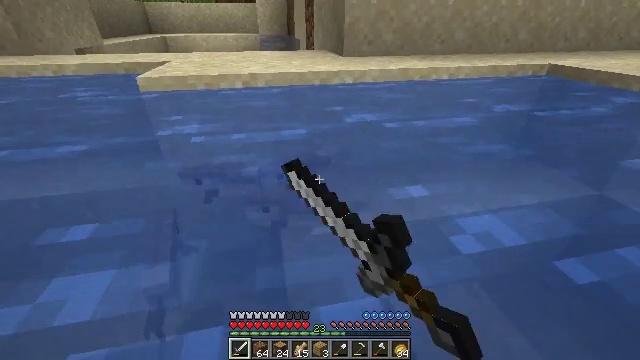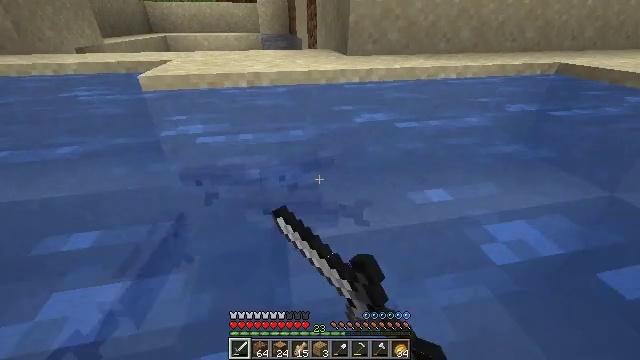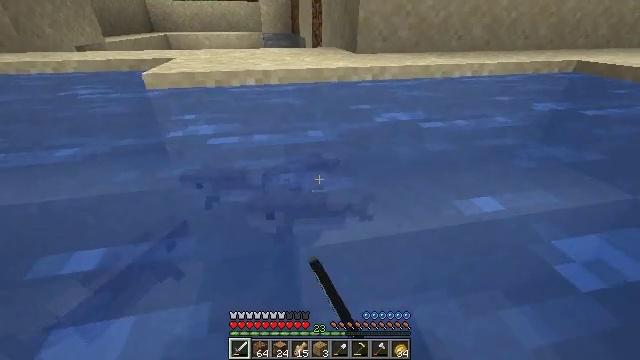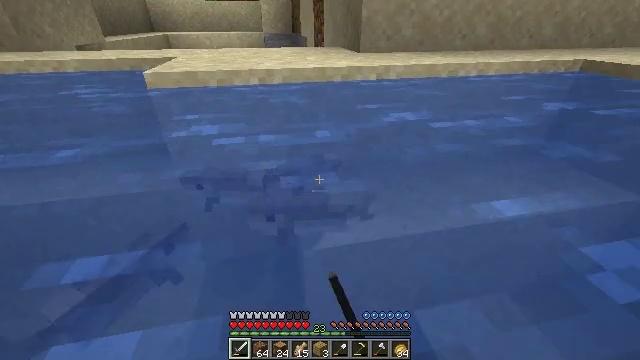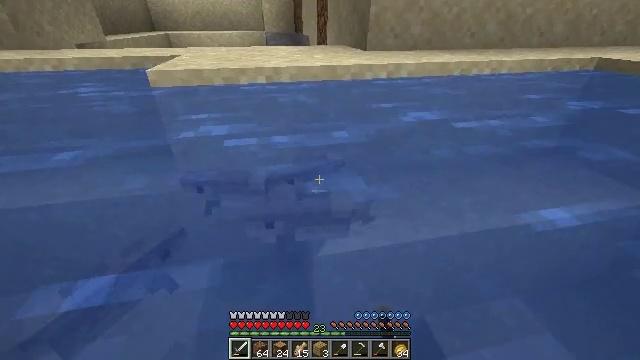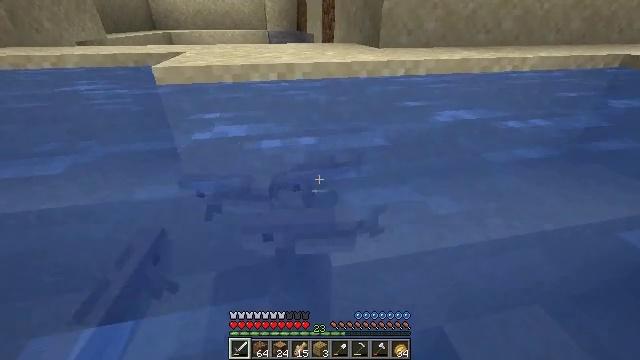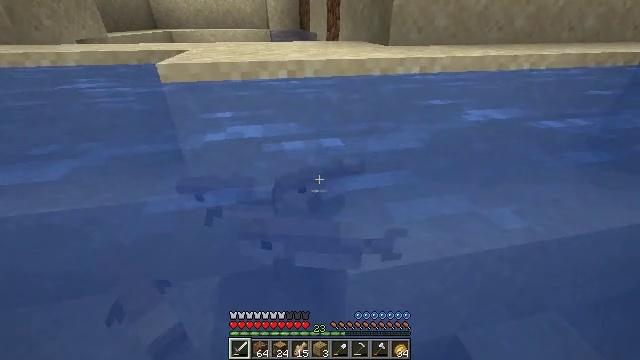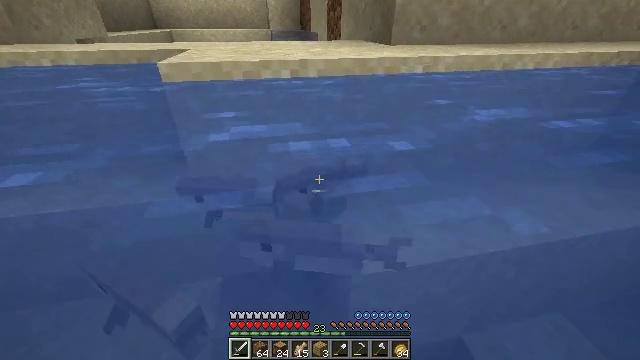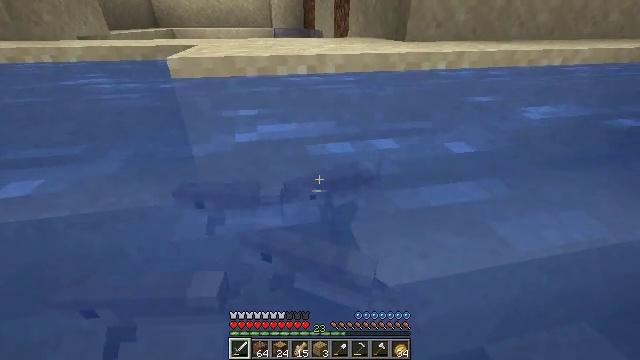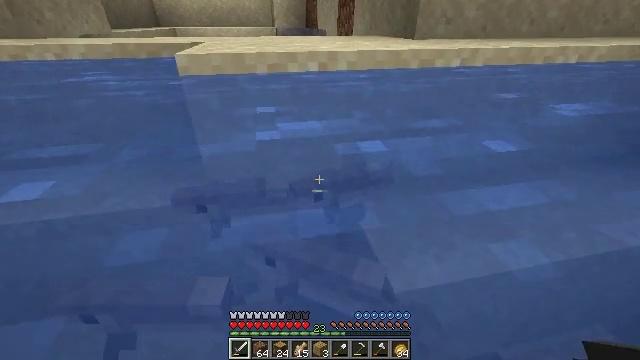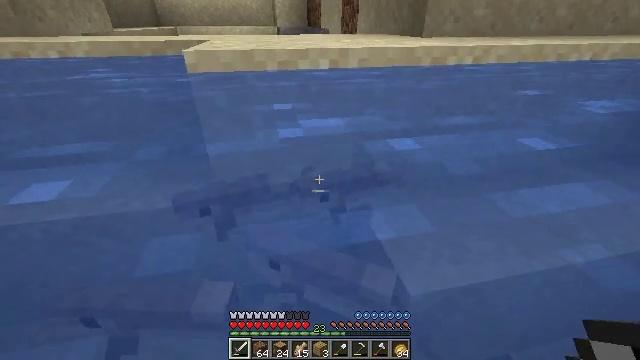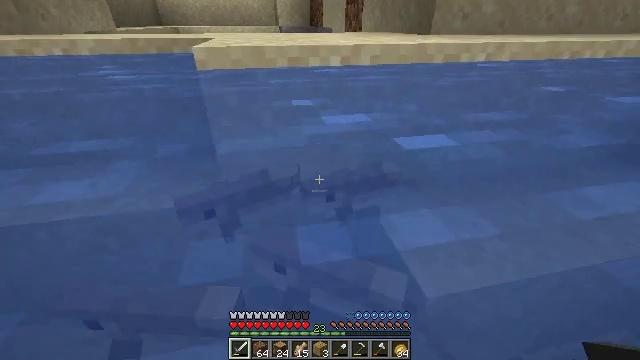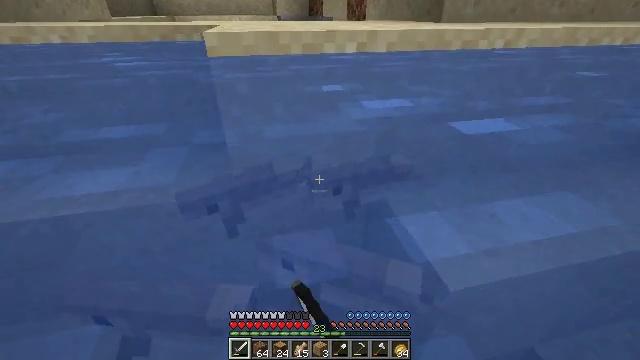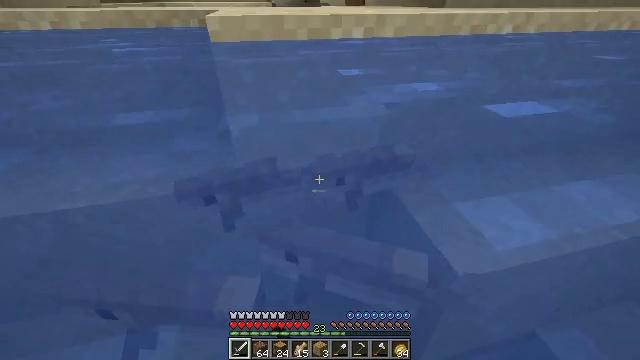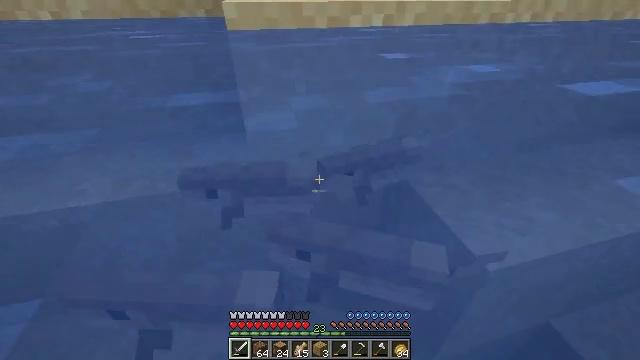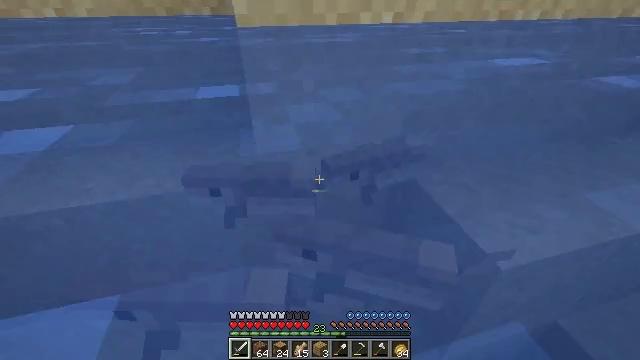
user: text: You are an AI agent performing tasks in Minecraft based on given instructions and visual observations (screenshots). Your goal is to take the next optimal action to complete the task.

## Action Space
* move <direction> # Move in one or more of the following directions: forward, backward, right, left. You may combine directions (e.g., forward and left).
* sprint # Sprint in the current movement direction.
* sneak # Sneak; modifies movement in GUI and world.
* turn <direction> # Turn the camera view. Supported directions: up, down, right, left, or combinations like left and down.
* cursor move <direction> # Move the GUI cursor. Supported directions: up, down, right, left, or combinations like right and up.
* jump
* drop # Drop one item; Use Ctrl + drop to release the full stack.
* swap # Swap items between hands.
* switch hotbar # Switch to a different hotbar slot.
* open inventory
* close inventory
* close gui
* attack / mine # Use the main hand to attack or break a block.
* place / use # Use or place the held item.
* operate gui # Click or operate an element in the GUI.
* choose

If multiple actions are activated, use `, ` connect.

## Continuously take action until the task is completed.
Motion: motion action
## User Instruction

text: Hunt fish.
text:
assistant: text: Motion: move forward and move left, attack / mine
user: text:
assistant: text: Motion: move forward and move left
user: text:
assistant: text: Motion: move forward and move left
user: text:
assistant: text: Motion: move forward and move left
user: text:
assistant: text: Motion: move forward and move left
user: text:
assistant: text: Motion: move forward and move left
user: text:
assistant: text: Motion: move forward and move left
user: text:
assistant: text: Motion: move left
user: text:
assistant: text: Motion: move left
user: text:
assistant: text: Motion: move left
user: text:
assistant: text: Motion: move left, attack / mine
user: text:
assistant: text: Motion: move left, turn down, attack / mine
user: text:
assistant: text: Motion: move left, turn right and down, attack / mine
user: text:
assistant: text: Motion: move left, turn right
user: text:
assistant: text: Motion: move left
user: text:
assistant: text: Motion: move left
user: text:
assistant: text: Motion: move left
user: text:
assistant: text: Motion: move left
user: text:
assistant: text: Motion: move left
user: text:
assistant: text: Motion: move left
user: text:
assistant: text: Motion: move left, turn right
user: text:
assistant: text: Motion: move left, turn right
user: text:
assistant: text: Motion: move left, turn right
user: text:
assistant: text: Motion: move left, turn right and up
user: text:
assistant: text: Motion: move left, turn right and up
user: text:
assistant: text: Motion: move left
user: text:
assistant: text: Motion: move left
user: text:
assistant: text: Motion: move left, attack / mine
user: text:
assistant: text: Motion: move left, attack / mine
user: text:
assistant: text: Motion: attack / mine